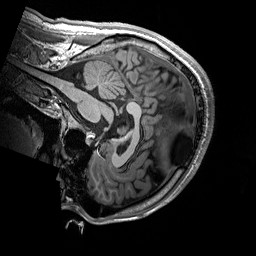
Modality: T1w
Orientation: sagittal
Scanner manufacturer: siemens
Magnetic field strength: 3 T
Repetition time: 2.2 s
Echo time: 0.00244 s